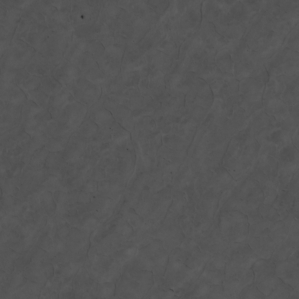
Label: non_frost